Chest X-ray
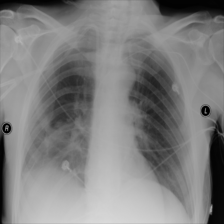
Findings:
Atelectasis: negative
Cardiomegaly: negative
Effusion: negative
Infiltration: positive
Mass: negative
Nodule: negative
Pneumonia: negative
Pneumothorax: negative
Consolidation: negative
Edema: negative
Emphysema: negative
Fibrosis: negative
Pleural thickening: negative
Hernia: negative